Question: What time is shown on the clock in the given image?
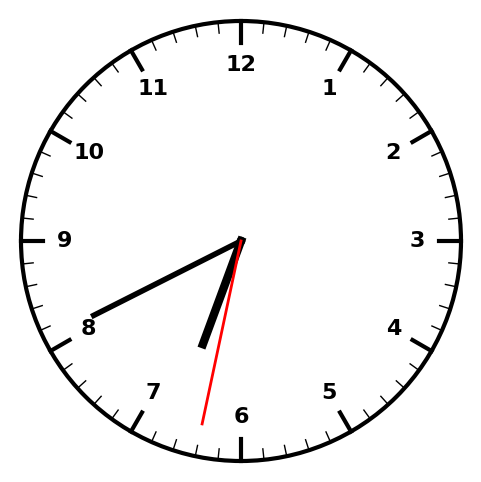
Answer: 06:40:32